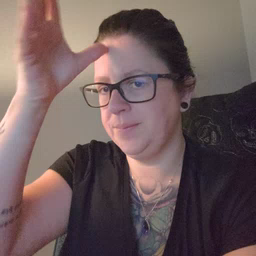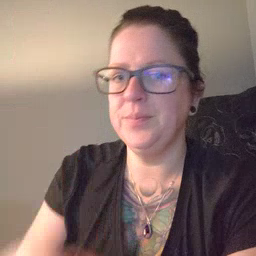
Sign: dad